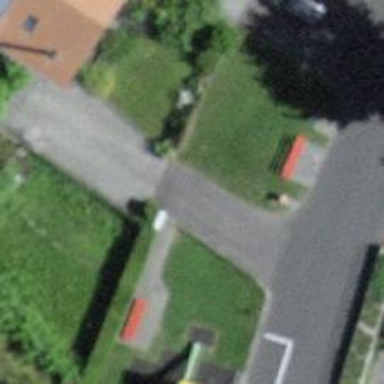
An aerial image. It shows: Bench for seating.